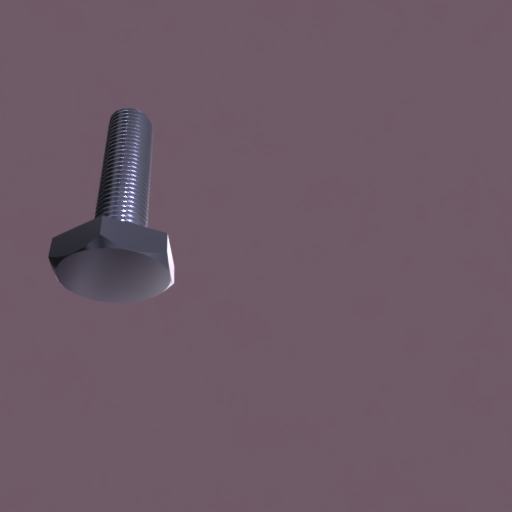
Label: bolt